Interaction volume radius: 10 \u00c5
Interaction volume height: 30 \u00c5
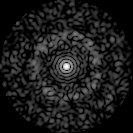
Disorder parameter: 0.8359